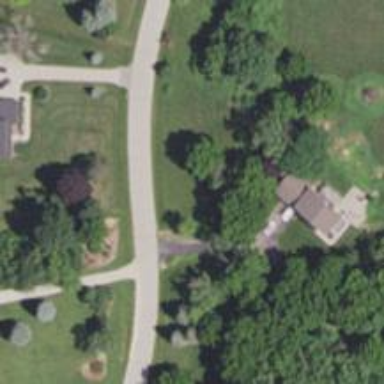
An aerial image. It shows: Driveway leading to service road.